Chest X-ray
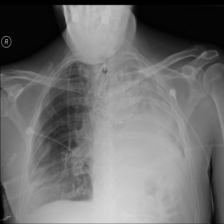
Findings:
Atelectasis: positive
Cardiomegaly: negative
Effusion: negative
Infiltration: positive
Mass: negative
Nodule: negative
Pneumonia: negative
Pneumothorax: negative
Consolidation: negative
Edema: negative
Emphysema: negative
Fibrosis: negative
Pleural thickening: negative
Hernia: negative